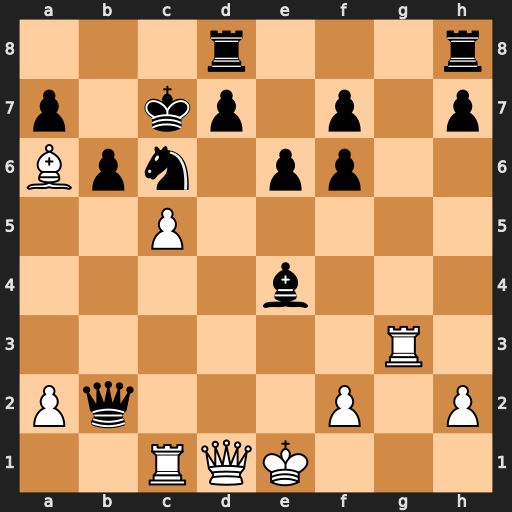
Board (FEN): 3r3r/p1kp1p1p/Bpn1pp2/2P5/4b3/6R1/Pq3P1P/2RQK3
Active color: w
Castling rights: -
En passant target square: -
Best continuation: Qd6#